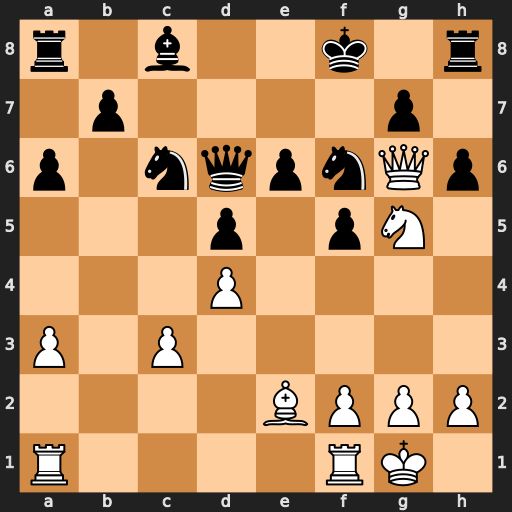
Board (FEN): r1b2k1r/1p4p1/p1nqpnQp/3p1pN1/3P4/P1P5/4BPPP/R4RK1
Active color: w
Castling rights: -
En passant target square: -
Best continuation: Qf7#